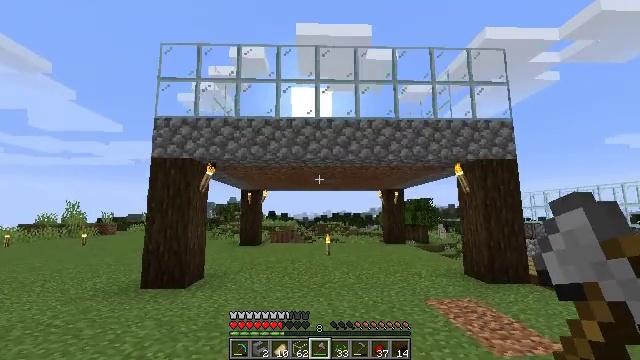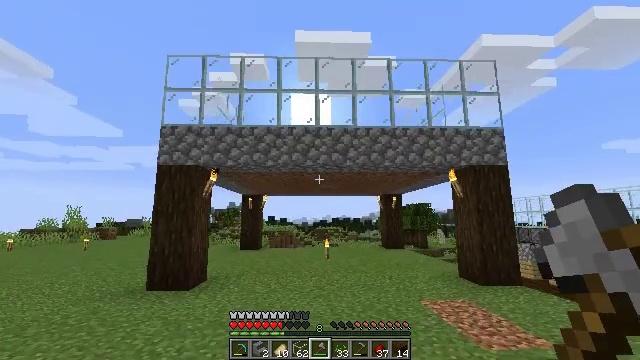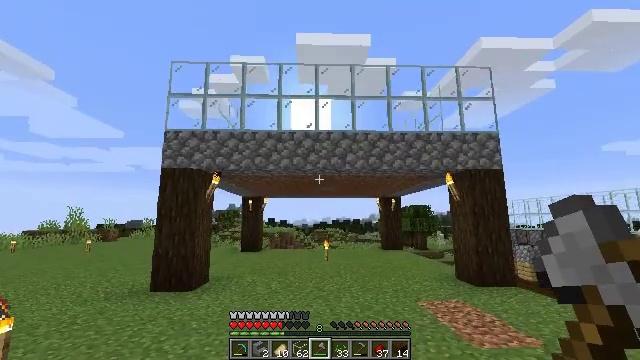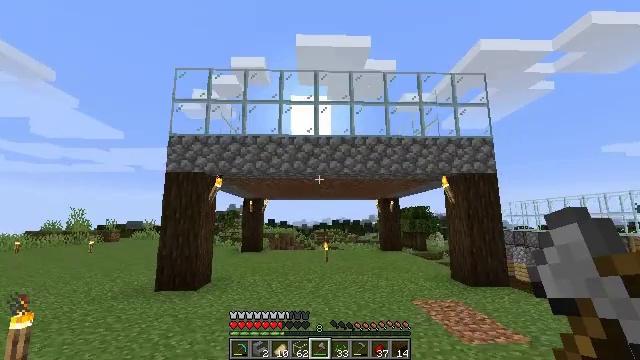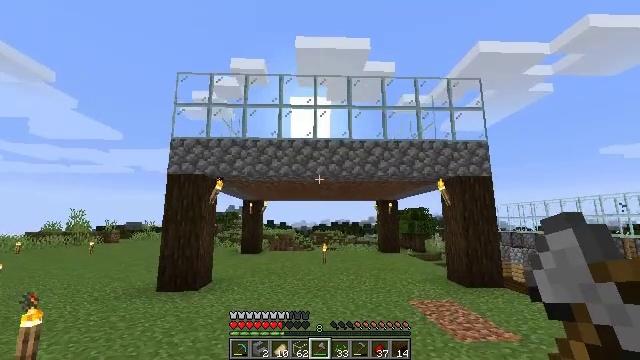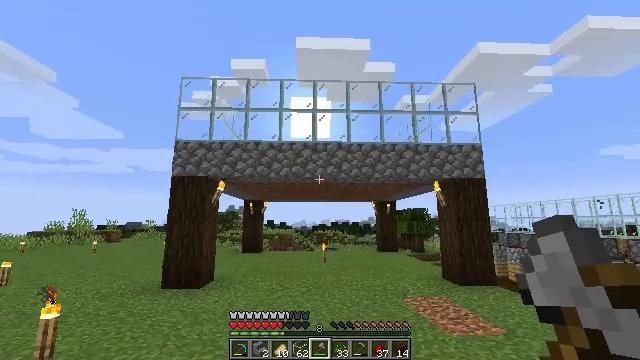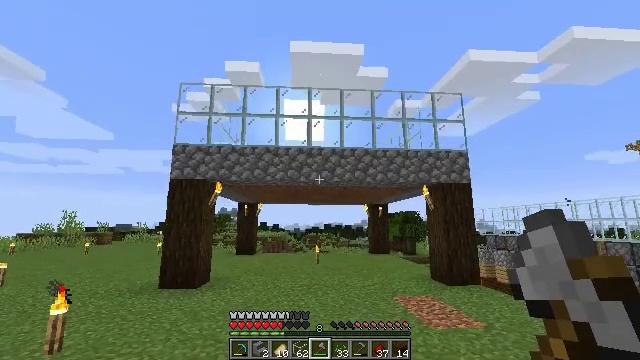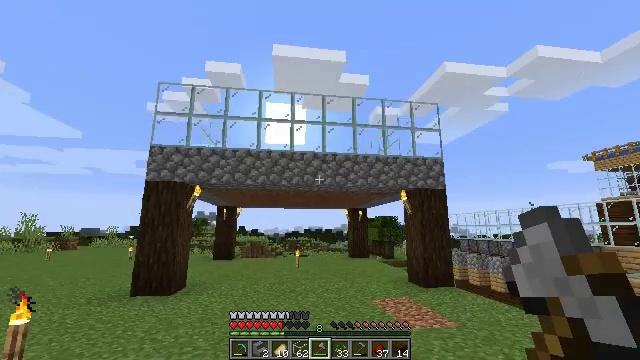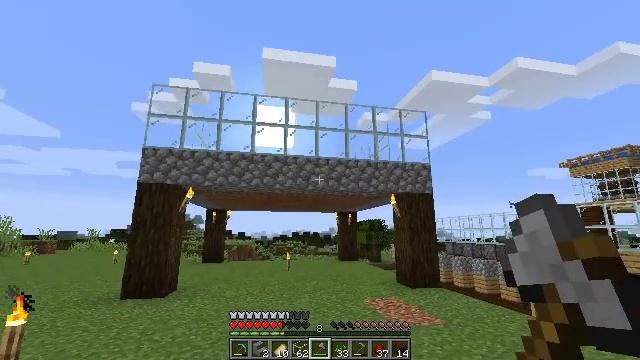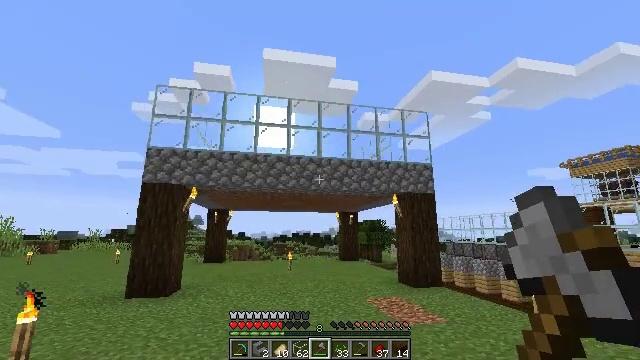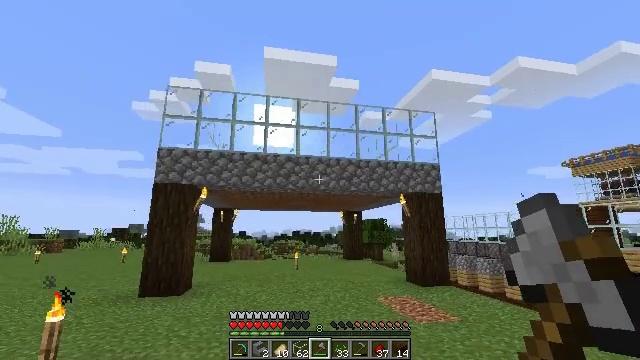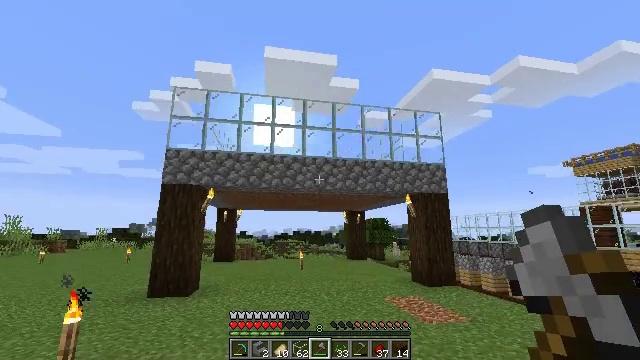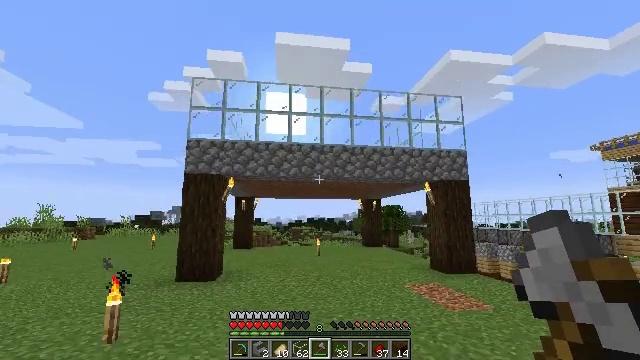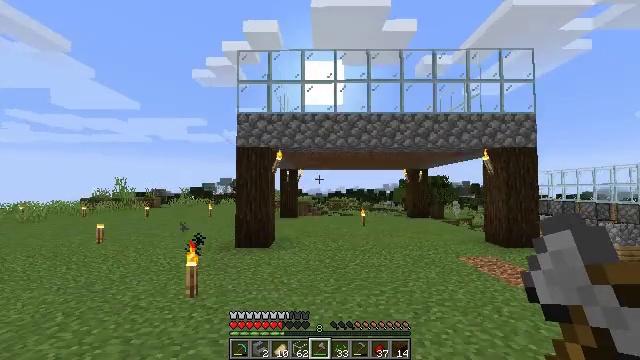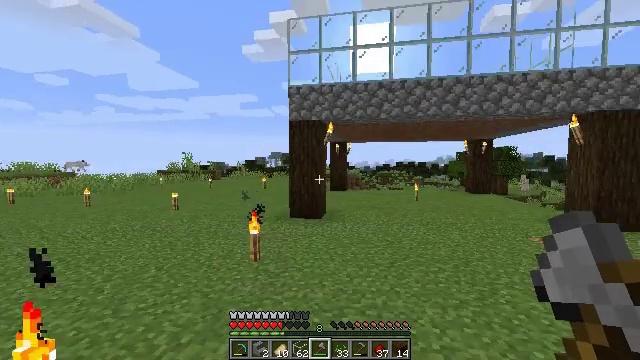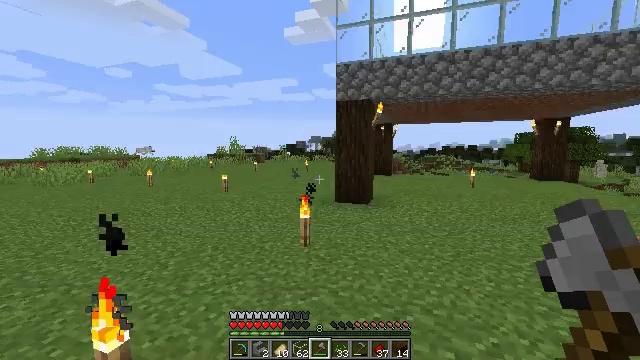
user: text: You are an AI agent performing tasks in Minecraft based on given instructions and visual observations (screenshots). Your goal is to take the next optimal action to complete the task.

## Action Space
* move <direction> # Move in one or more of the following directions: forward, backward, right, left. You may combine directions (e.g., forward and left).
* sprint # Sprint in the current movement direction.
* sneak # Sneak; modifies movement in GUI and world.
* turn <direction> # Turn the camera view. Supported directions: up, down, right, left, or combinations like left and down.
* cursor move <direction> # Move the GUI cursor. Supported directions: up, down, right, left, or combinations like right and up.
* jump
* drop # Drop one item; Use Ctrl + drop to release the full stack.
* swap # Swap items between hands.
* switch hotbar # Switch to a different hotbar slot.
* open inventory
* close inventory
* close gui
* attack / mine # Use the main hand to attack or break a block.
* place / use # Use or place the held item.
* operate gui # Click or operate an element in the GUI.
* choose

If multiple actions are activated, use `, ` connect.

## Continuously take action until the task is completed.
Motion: motion action
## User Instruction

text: Open the crafting table to make a dark oak trapdoor.
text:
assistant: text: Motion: move back, turn up
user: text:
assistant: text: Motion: move back
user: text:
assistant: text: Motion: move back
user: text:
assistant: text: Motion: move back
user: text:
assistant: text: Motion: move back
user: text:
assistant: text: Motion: move back and move left, turn right
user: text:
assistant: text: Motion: move back and move left, turn right
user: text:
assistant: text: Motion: move left, turn right
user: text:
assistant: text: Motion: move left
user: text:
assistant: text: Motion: move left
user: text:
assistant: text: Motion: move left
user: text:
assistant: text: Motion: move left, turn left and down
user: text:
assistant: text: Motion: move forward and move left, turn left and down
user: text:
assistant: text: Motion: move forward and move left, turn left and down
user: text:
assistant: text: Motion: move forward, turn left and down
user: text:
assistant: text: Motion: move forward, turn left and down
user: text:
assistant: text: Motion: move forward, sprint, turn left
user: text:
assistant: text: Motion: move forward, sprint
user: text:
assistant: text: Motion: move forward, sprint
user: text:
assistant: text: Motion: move forward, sprint
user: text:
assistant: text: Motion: move forward, sprint
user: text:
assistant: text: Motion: move forward, sprint
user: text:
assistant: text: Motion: move forward
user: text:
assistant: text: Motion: move forward
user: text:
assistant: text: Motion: move forward
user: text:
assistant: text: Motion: move forward
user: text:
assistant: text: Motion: move forward
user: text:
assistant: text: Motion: move forward, sprint
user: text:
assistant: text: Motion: move forward, sprint
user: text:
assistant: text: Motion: move forward, sprint